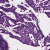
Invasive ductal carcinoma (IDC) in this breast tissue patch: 1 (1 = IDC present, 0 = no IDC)